Question: I have a link on top of static div which is already loading by default (Div number 1).
As the picture illustrates, whenever I am clicking on the hyperlink the div is added underneath every last div that I did very well. What I want to do is, as you can see in the picture, I have to increase the count of div numbers like 2, 3, 4 along with text called 'Div number... ' on dynamically added divs.

How can I achieve this by using jQuery?
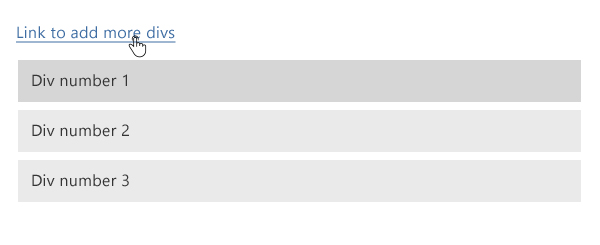
Answer: It is pretty straightforward. Just append the new divs.
'''
(function(){
var div = 0;
$(".create").click(function(){
div++;
$(".block").append('<div class="new_div">Div number '+div+'</div>');
});
})();
'''
As a DEMO : <URL>